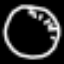
Label: clock